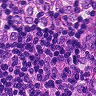
Metastatic tissue present: yes